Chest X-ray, PA view. Patient: 68 years old, sex M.
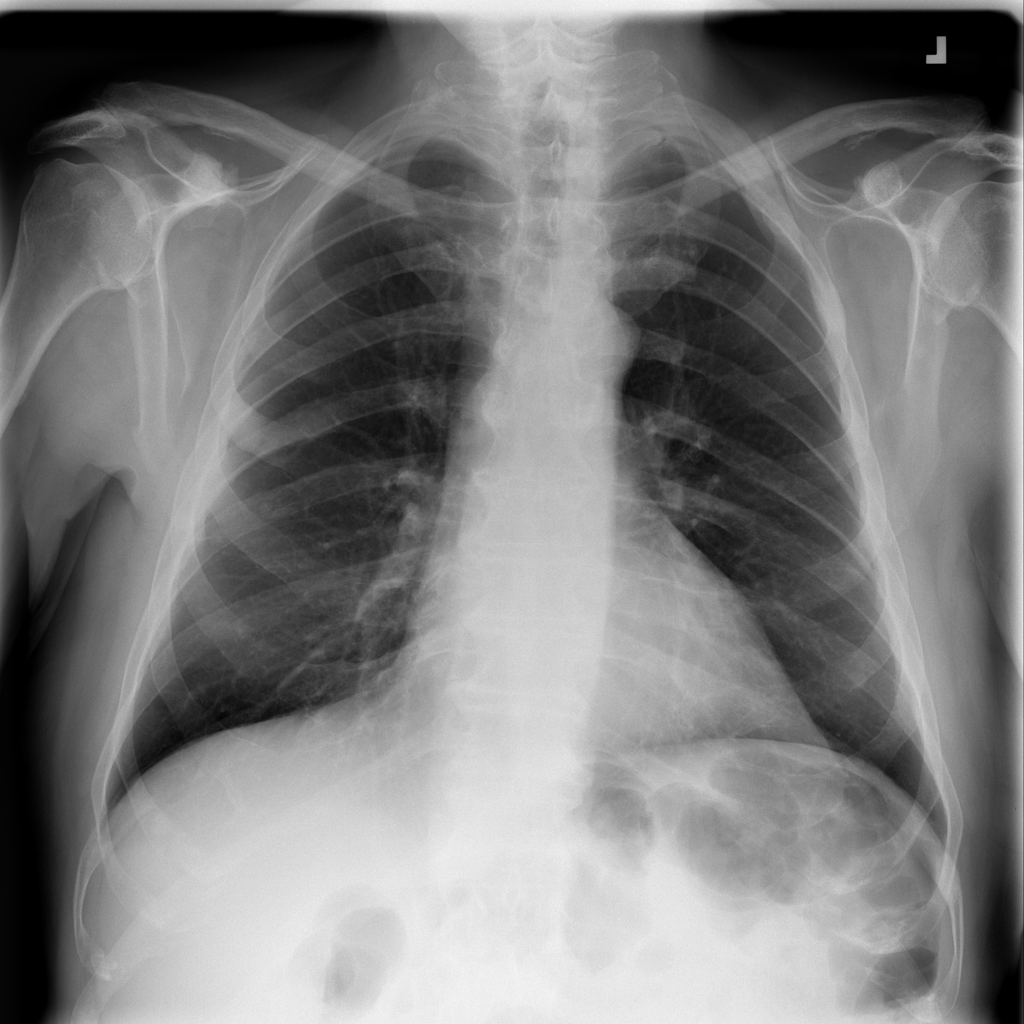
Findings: No Finding